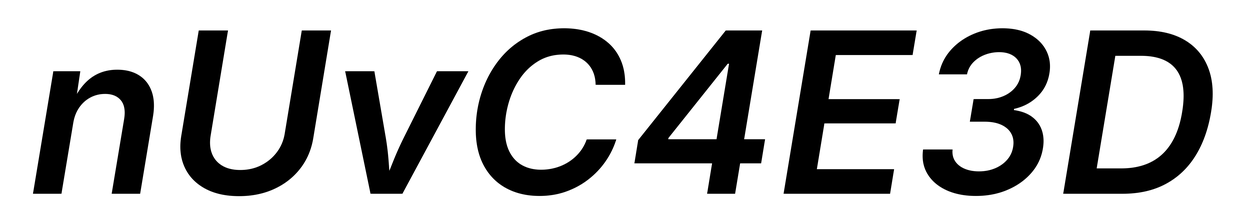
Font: Inter-Italic_SemiBold_Italic